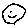
Label: smiley face